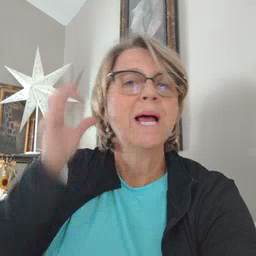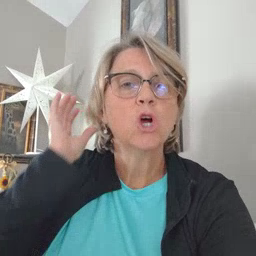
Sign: hair